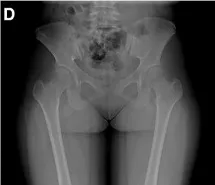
Ultrasound images showing. Aortic valve stenosis with an inner diameter of 15 mm.
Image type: radiology (x_ray)